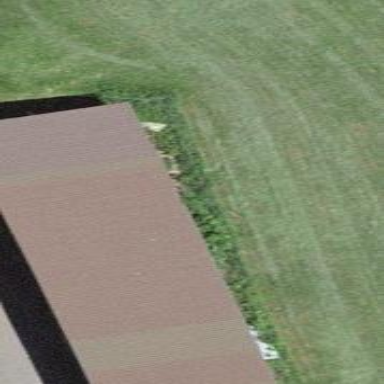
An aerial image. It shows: Rural barn.